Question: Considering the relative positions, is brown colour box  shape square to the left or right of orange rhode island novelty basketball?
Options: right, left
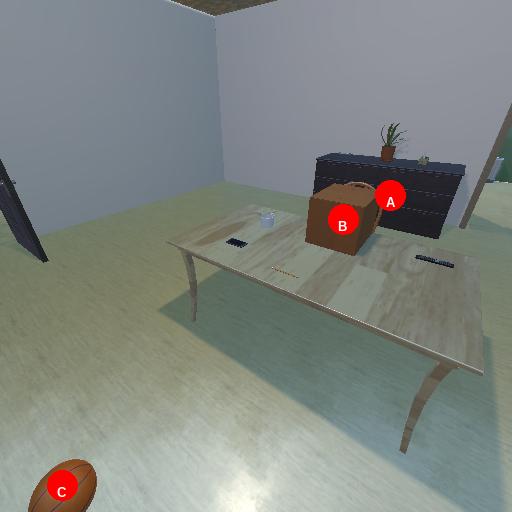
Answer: right